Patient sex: F
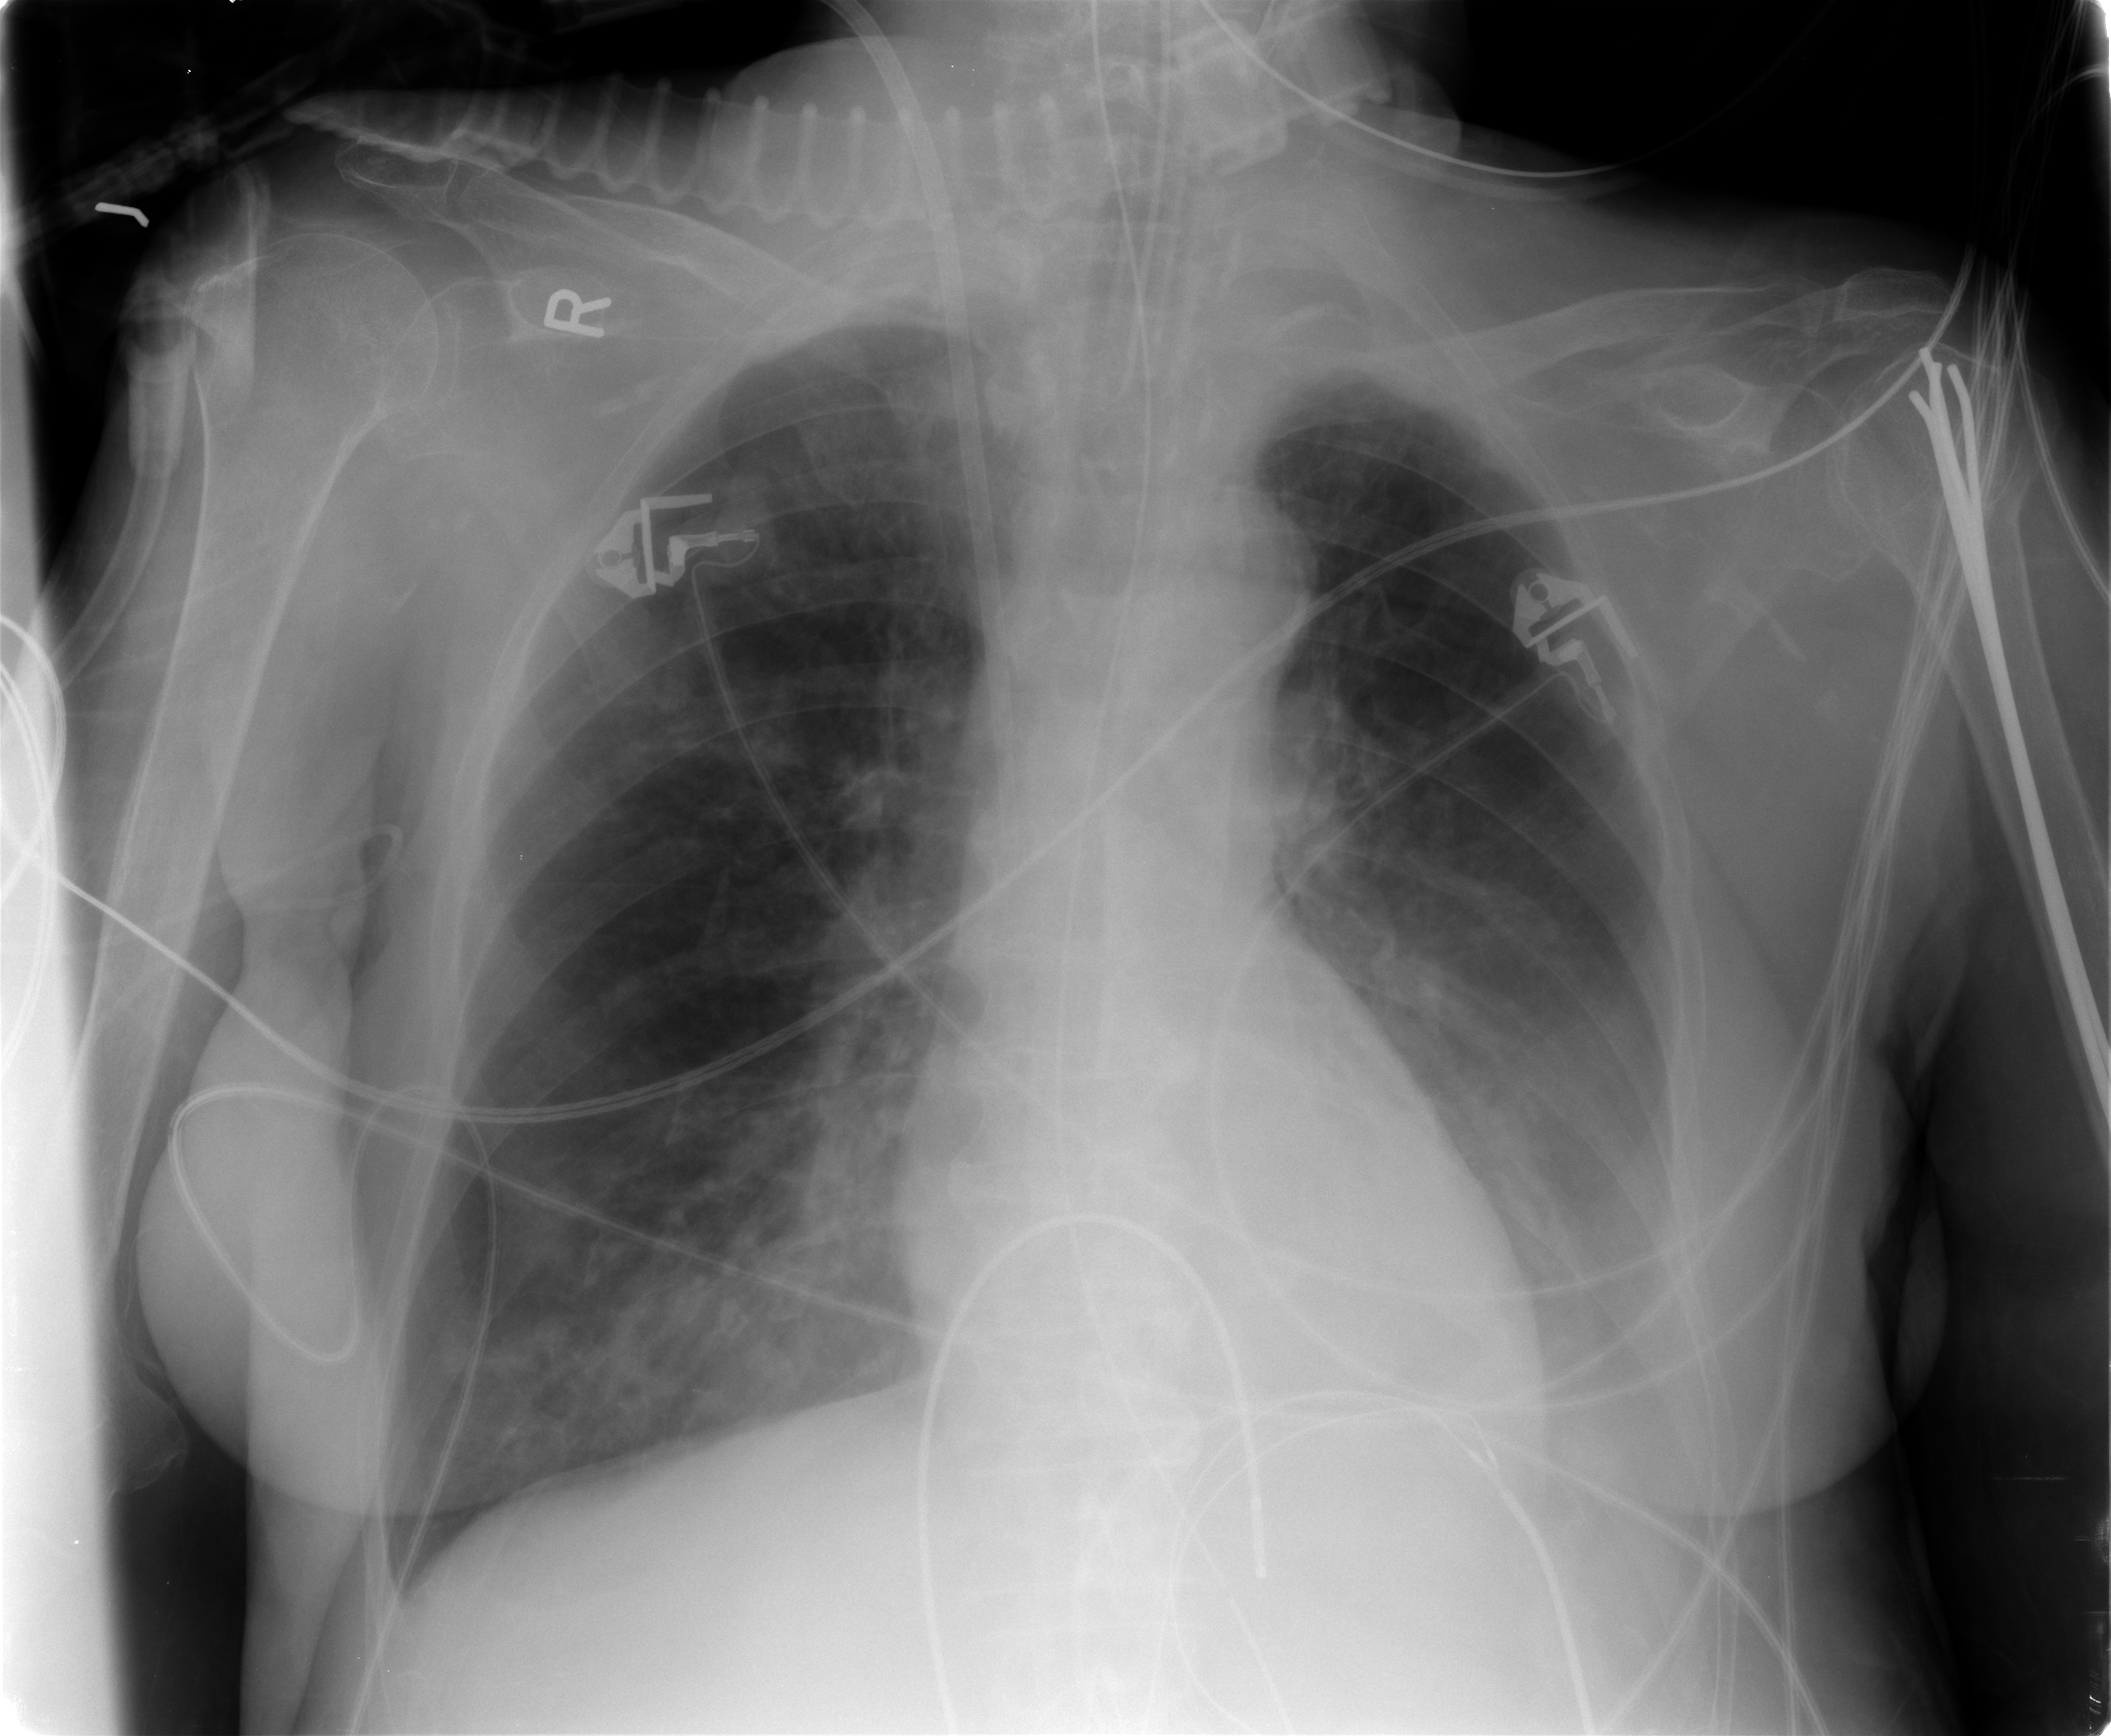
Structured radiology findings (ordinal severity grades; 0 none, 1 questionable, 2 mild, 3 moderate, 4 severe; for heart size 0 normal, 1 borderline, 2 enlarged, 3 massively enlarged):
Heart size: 0
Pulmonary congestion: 2
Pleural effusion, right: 0
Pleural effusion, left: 2
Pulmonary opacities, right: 2
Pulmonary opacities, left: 0
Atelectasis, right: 1
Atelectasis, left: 1